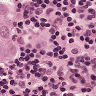
Metastatic tissue present: yes